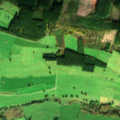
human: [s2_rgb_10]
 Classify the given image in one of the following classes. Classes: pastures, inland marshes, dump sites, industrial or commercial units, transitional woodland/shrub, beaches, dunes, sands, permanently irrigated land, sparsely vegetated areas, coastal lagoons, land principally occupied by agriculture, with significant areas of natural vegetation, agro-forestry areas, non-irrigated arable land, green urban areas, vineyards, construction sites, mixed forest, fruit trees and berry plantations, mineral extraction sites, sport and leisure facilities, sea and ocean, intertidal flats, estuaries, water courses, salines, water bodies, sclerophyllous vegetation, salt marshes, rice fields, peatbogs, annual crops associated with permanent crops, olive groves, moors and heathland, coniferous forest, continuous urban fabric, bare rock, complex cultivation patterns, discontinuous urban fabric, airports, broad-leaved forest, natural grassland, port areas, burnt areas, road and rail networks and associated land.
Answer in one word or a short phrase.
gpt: discontinuous urban fabric, pastures, mixed forest, transitional woodland/shrub